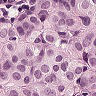
Metastatic tissue present: yes